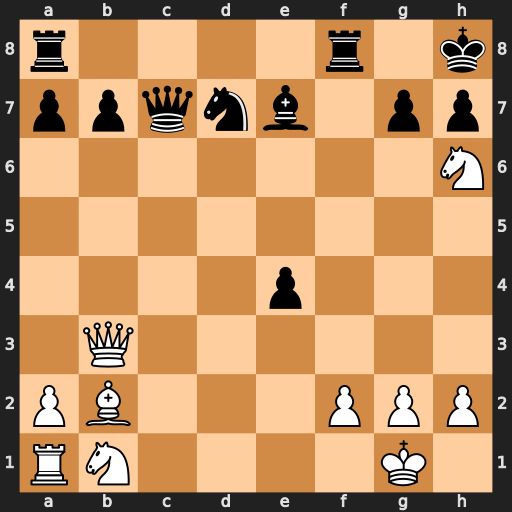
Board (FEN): r4r1k/ppqnb1pp/7N/8/4p3/1Q6/PB3PPP/RN4K1
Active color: w
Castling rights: -
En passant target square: -
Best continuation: Qg8+ Rxg8 Nf7#